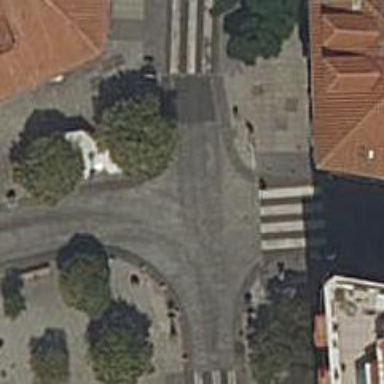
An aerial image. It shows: Road with traffic signals.